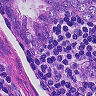
Metastatic tissue present: yes